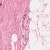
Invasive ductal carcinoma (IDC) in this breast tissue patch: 0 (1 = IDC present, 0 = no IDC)